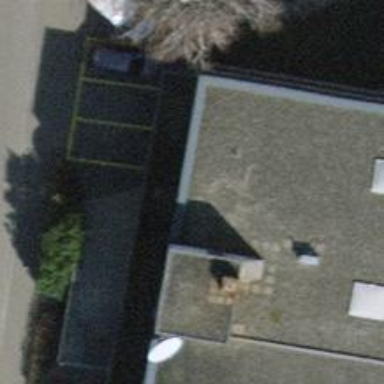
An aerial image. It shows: Post office.